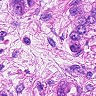
Metastatic tissue present: yes